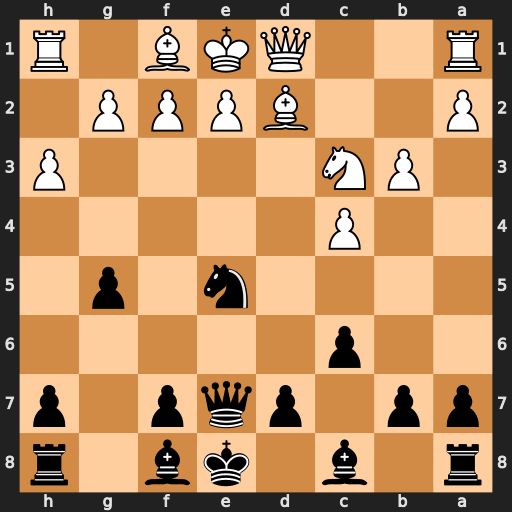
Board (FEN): r1b1kb1r/pp1pqp1p/2p5/4n1p1/2P5/1PN4P/P2BPPP1/R2QKB1R
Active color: b
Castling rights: KQkq
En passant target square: -
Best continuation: Nd3#